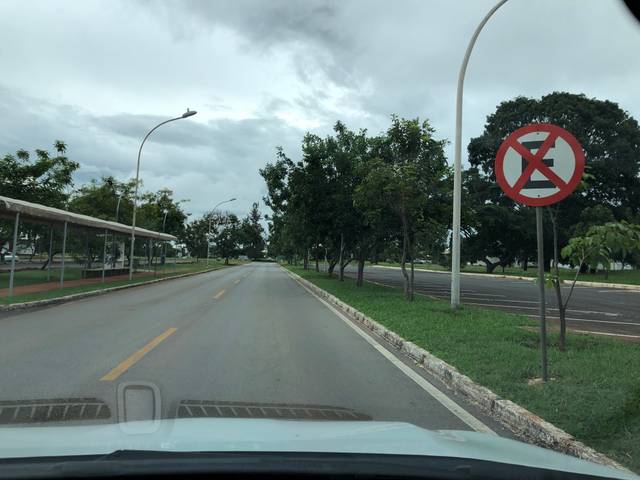
Region: Brazil
Coordinates: -15.769, -47.867